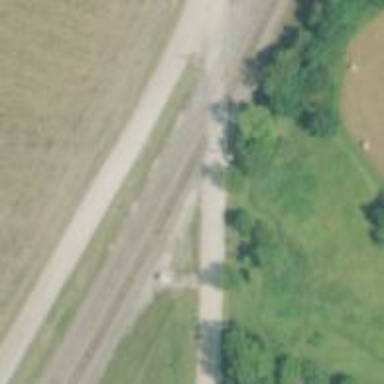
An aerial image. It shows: Railway siding for service.